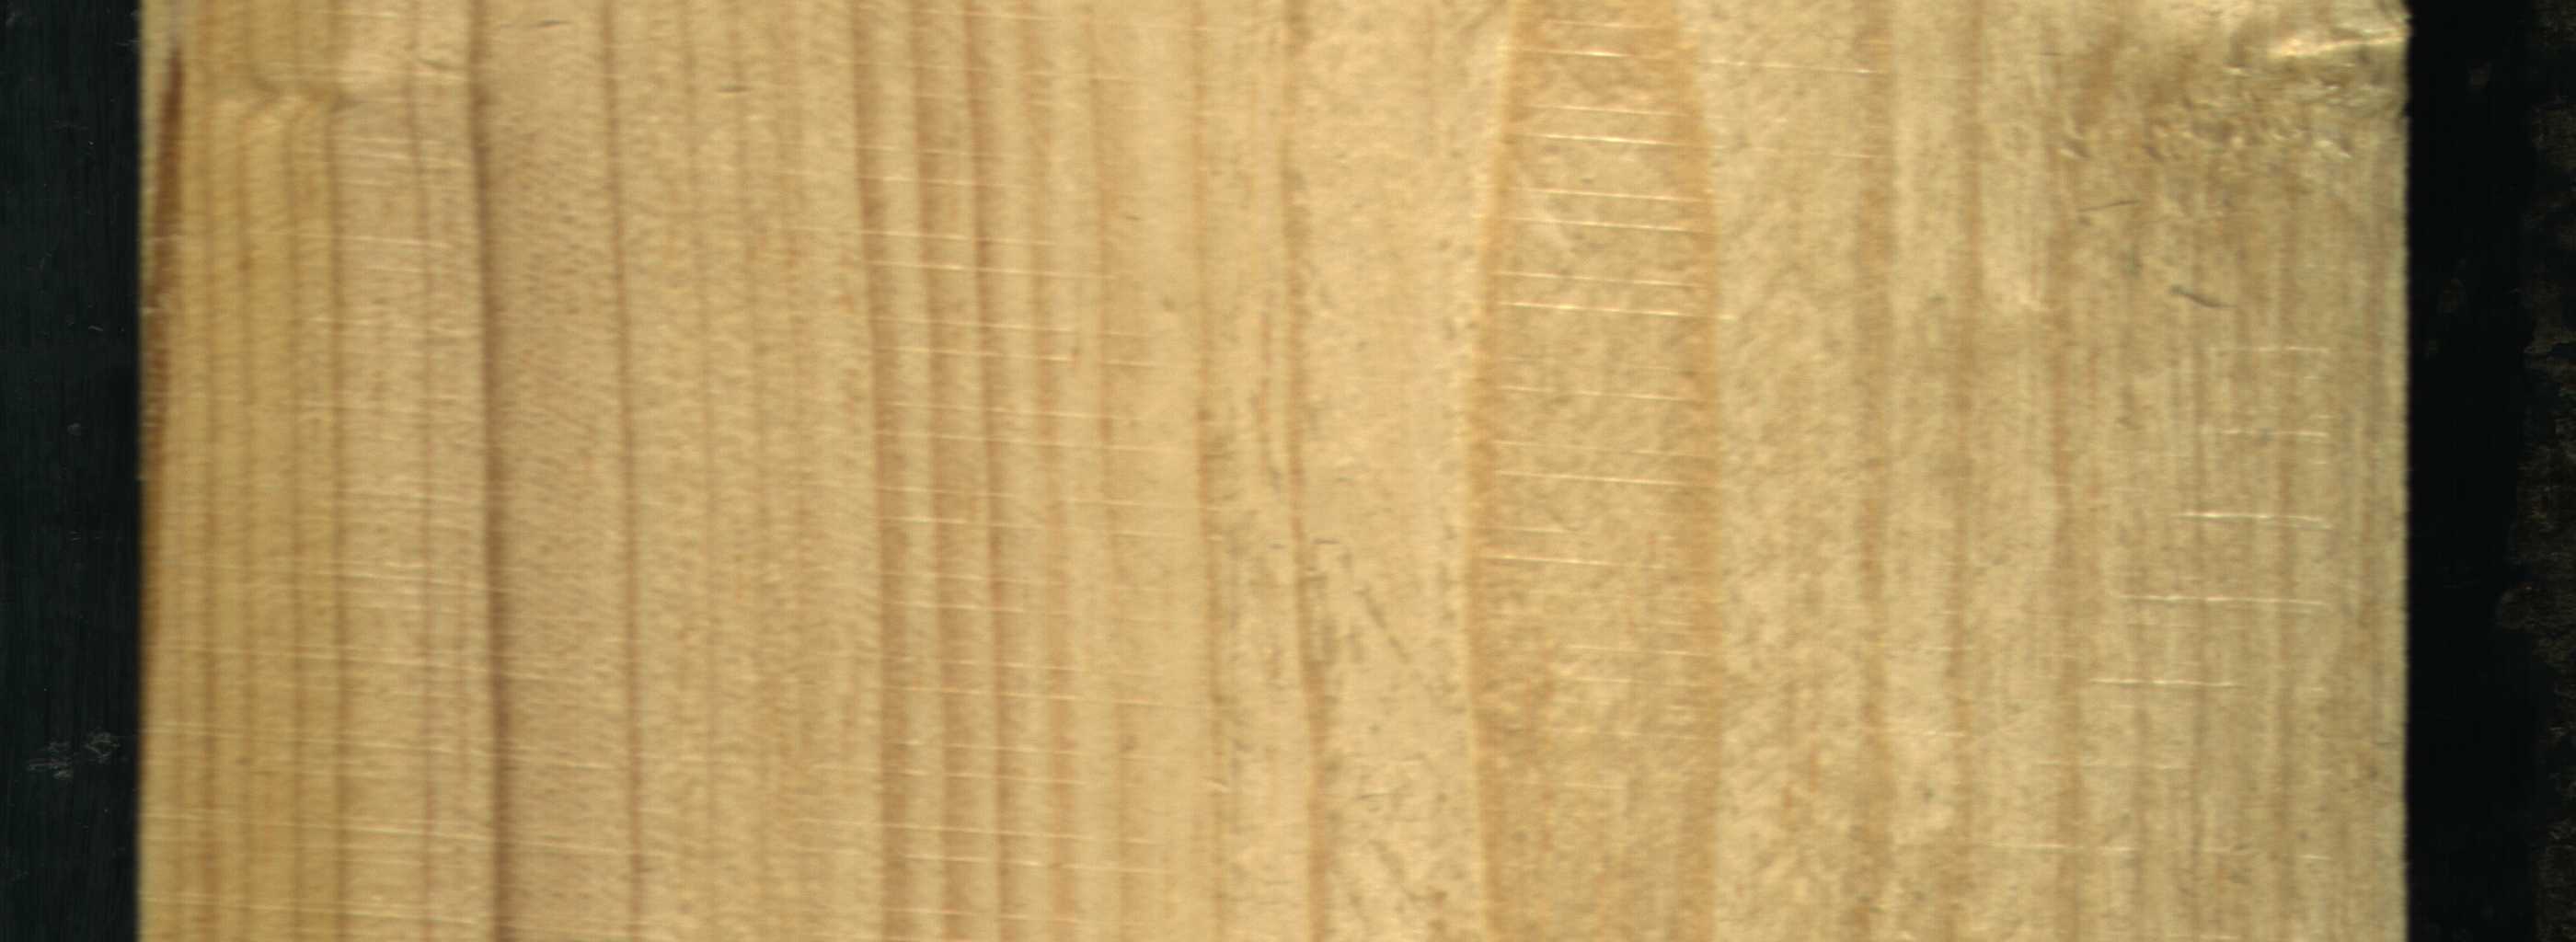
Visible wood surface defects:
resin